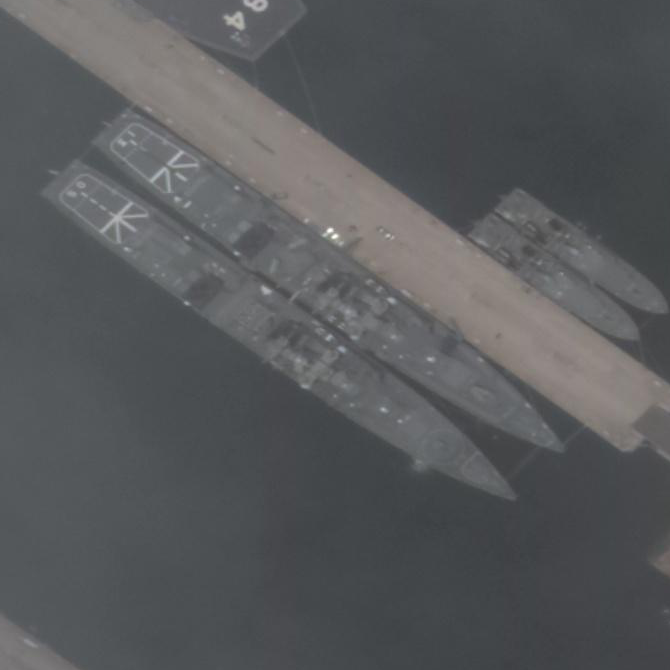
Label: Murasame-class_destroyer